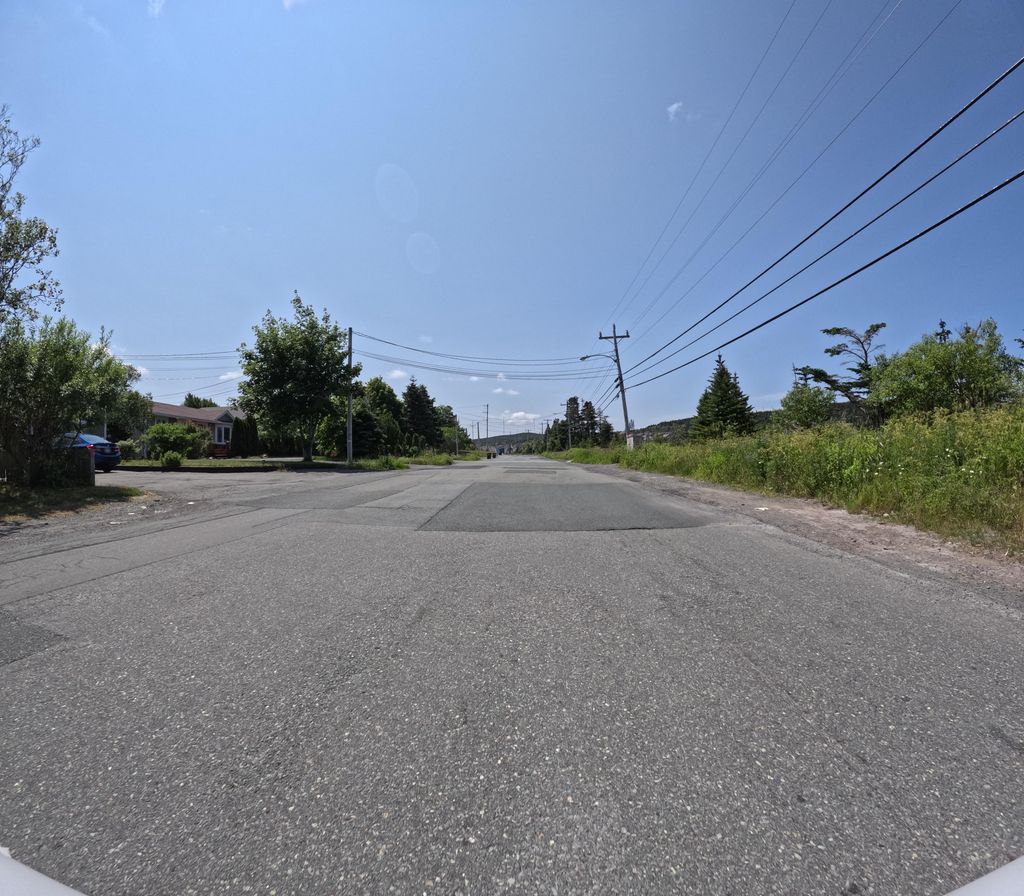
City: st_johns